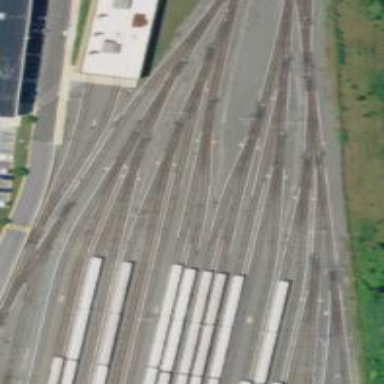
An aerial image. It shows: Electrified rail service yard.